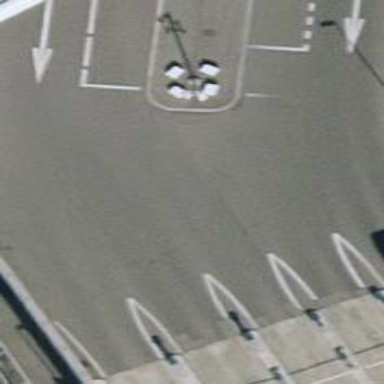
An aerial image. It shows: Bridge over service road with asphalt surface.